Field crop: tomato
Growth stage: 1
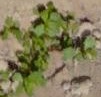
Species: portulaca